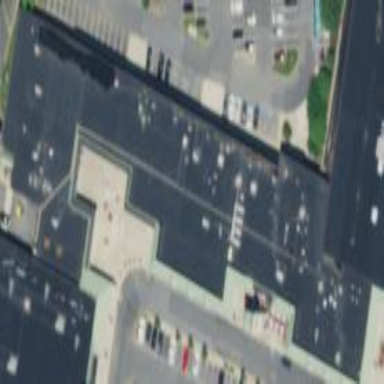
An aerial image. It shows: Retail building.